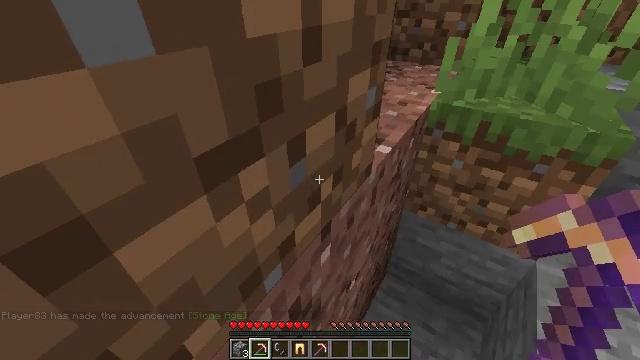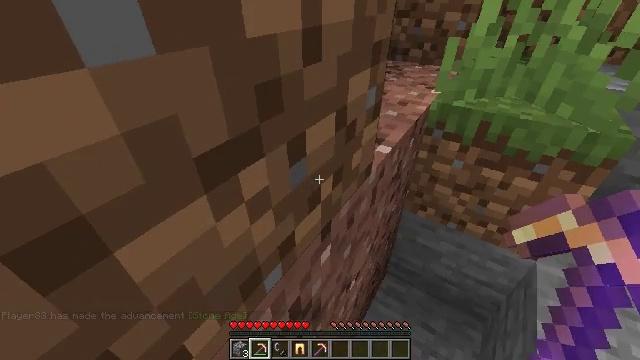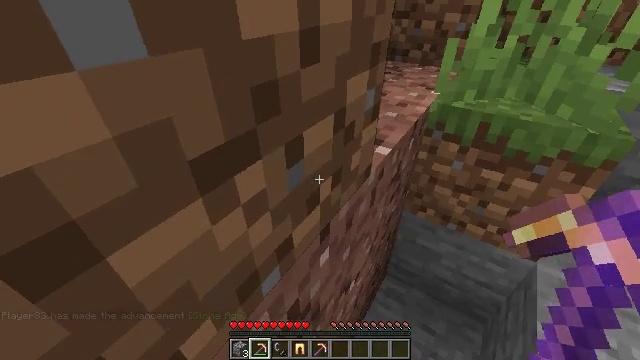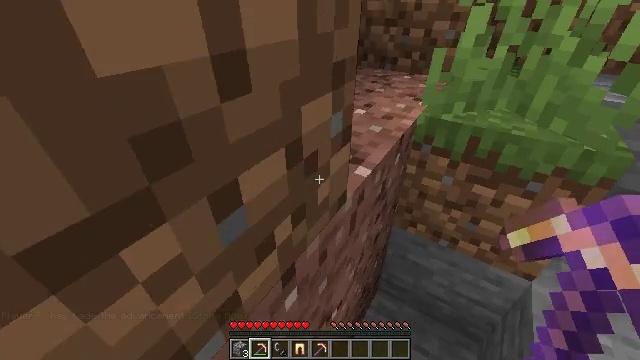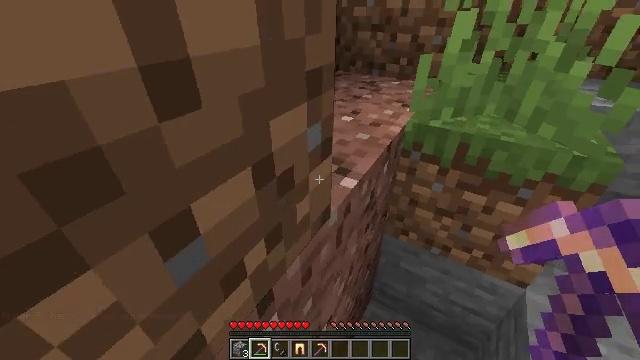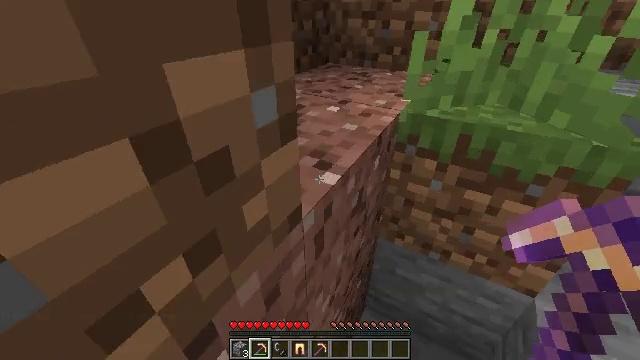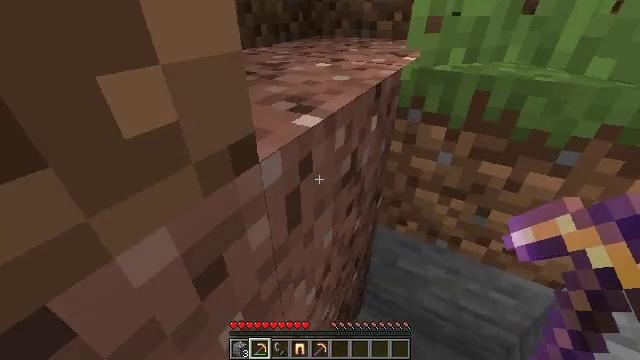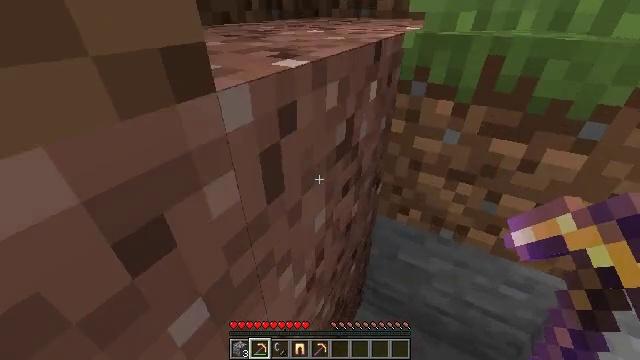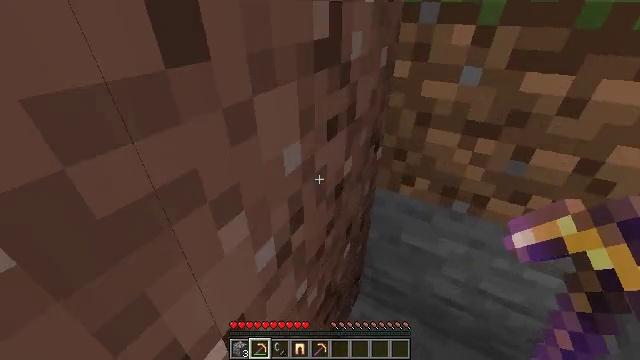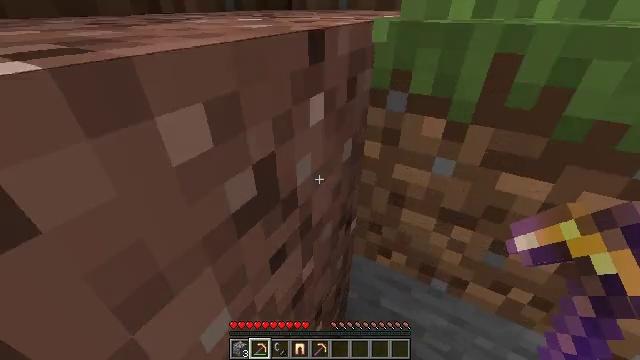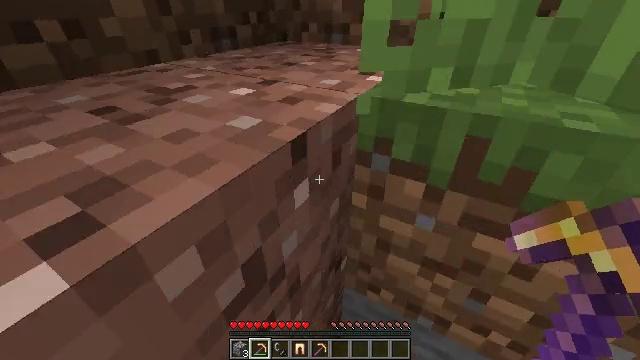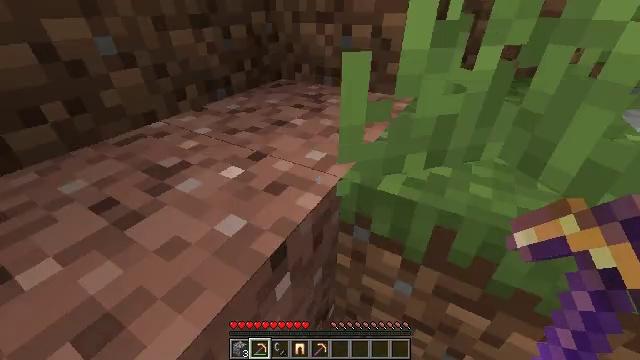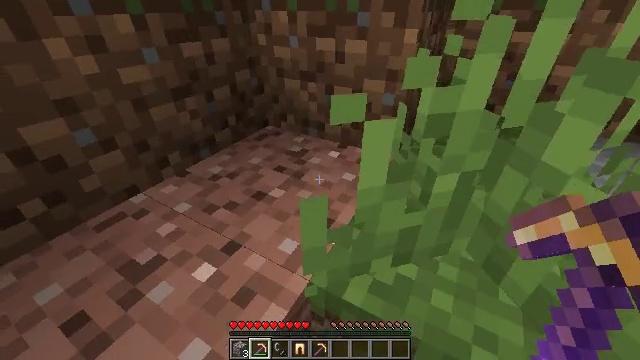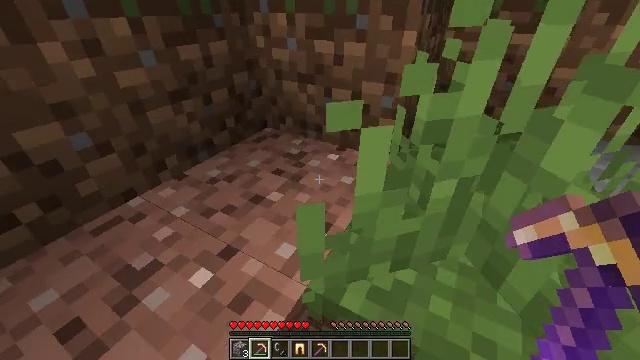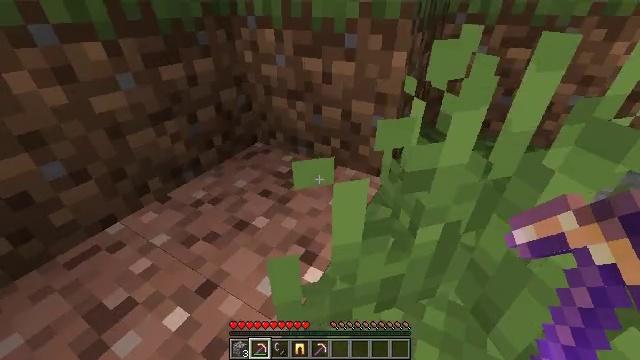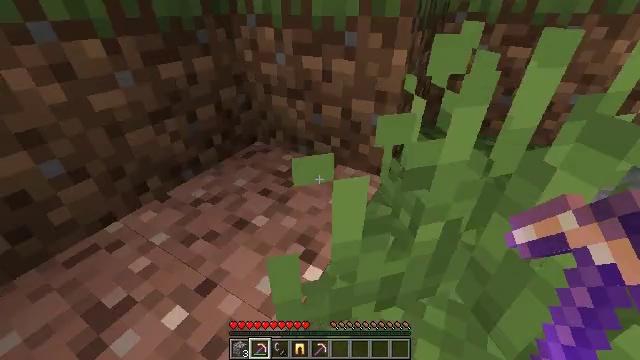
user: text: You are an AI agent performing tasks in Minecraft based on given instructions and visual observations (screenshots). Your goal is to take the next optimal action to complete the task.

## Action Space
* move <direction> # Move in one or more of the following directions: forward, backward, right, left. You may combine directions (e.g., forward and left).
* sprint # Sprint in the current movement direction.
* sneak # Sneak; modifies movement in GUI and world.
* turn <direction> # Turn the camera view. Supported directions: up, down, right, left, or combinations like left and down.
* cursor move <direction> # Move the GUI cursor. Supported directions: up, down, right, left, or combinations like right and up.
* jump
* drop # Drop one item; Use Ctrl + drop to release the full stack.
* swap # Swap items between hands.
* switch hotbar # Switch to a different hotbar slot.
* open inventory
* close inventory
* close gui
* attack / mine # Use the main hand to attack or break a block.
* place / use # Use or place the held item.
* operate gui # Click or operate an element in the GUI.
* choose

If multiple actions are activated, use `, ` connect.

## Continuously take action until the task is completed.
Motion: motion action
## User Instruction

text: Collect some oak leaves.
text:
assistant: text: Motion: no_op
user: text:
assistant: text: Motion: move forward
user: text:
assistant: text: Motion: move forward
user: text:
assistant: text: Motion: move forward, turn right and up
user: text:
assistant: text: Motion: move forward
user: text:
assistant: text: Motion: move forward
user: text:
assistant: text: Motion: move forward, jump
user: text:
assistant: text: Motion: move forward, jump
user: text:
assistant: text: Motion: move forward, jump
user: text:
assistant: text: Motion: move forward, jump
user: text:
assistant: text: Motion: move forward, jump
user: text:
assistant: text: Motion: move forward, jump
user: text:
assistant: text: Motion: move forward, jump
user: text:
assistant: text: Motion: move forward, jump
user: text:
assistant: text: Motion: move forward, jump
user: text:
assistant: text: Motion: move forward, jump
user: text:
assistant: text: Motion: move forward
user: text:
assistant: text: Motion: no_op
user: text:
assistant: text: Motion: no_op
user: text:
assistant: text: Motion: no_op
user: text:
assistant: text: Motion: no_op
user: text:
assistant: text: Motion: no_op
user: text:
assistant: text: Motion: turn right and up
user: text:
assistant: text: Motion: turn right and up
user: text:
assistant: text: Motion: turn right and up
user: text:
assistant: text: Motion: turn right and up
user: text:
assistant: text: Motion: turn right and up
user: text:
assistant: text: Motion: turn right and up
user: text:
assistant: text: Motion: turn right and up
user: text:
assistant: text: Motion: turn right and up